Here is the envelope spectrum of one vibration snapshot from a rolling-element bearing, with each characteristic fault-frequency family marked on the frequency axis. Determine the bearing's health state. Answer with exactly one of: normal, inner_race, outer_race, ball.
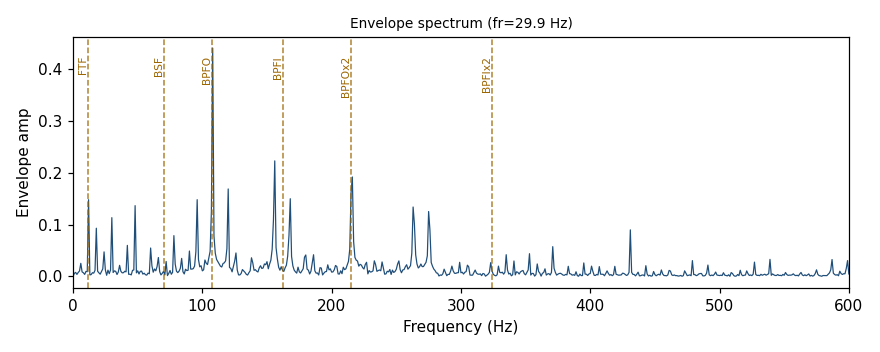
Answer: outer_race